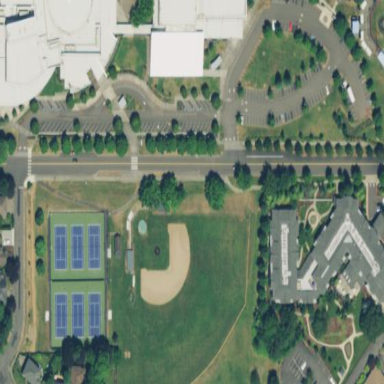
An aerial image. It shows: Softball pitch for leisure land activities.